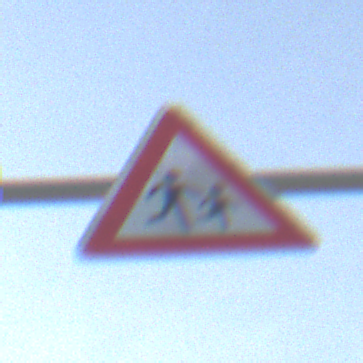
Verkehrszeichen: KinderLinks
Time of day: SunriseSunset
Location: Outdoor (Suburban)
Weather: PartlyCloudy
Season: NotSpecified
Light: Natural